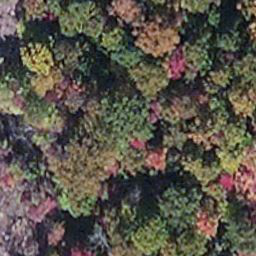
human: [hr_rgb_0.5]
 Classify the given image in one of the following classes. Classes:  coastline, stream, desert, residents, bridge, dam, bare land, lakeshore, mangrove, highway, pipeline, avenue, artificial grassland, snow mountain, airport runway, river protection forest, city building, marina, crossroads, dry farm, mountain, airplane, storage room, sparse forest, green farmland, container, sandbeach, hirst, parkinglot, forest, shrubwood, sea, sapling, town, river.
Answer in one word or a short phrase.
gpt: mangrove